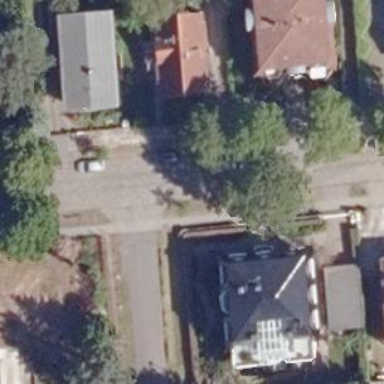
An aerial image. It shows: Residential road with sidewalk on the left side.